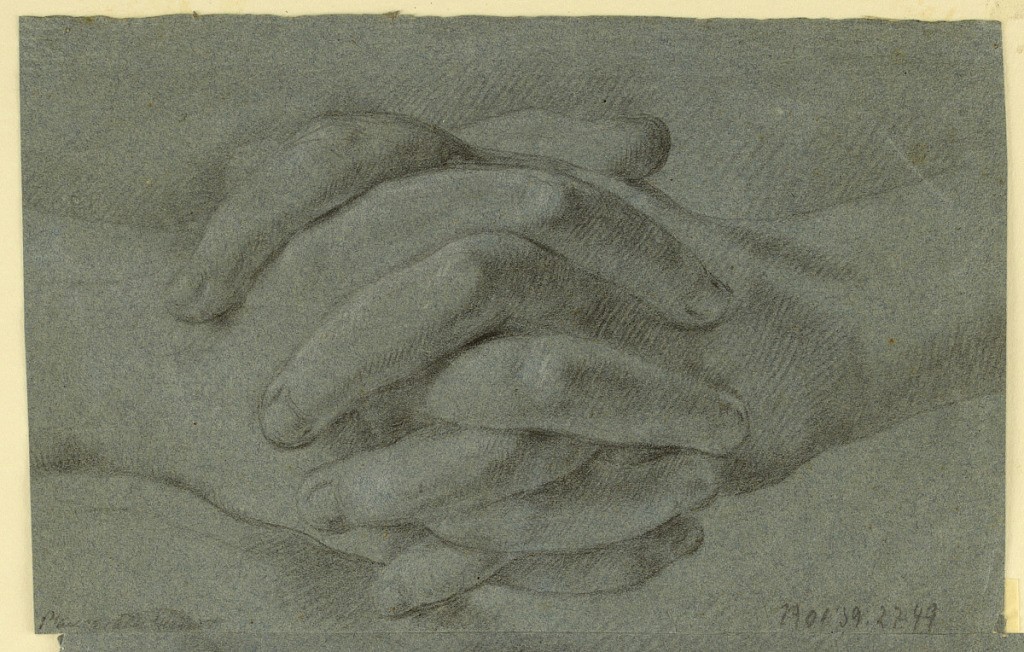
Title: Drawing: A study of folded hands
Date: ca. 1760
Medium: Black crayon and white heightening on a blue paper
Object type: Drawing
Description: Horizontal composition of folded hands. On the reverse there is part of the head of a young man after a classical bust with broken arms, probably representing "ANTINOUS."